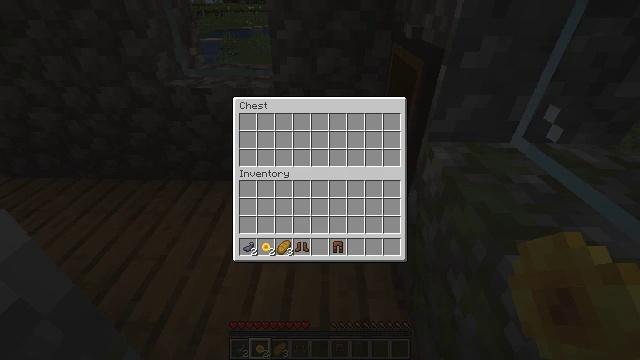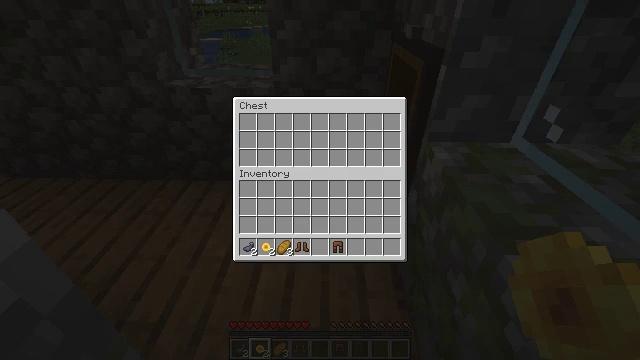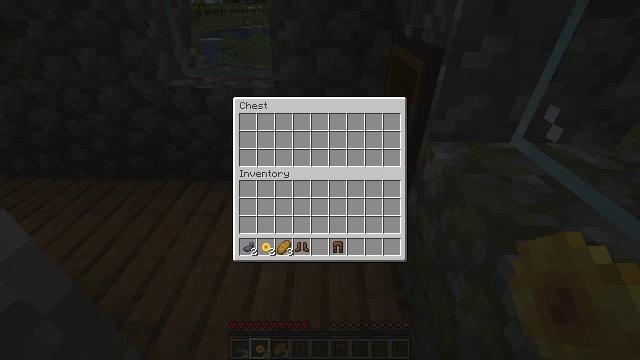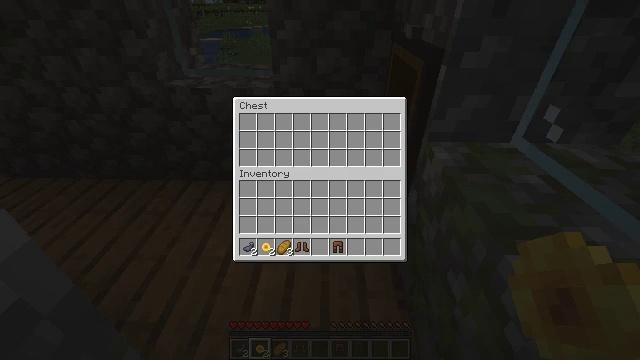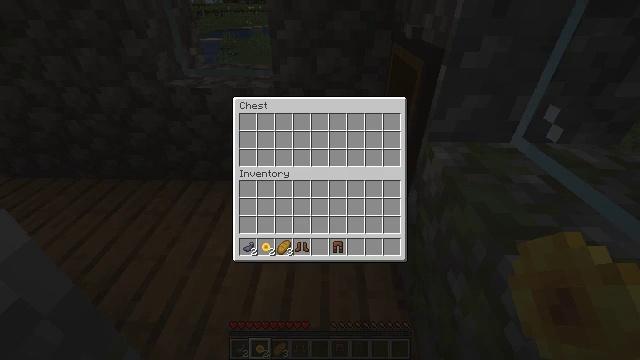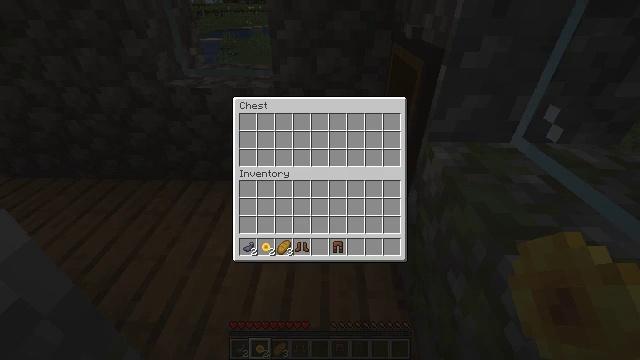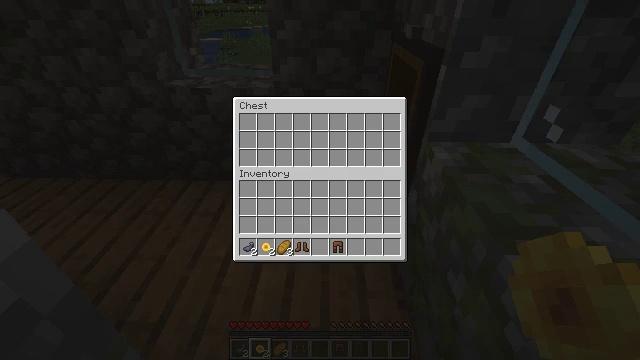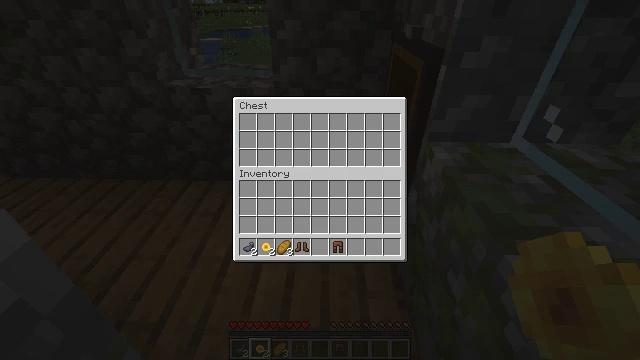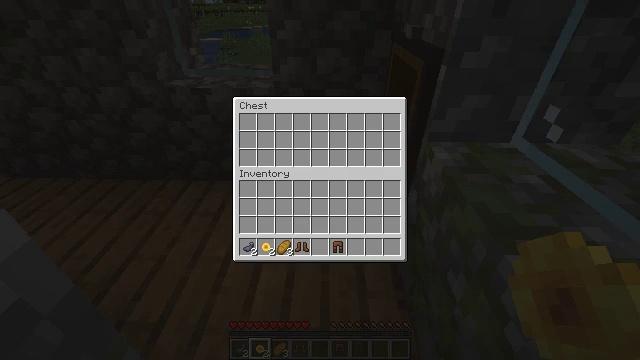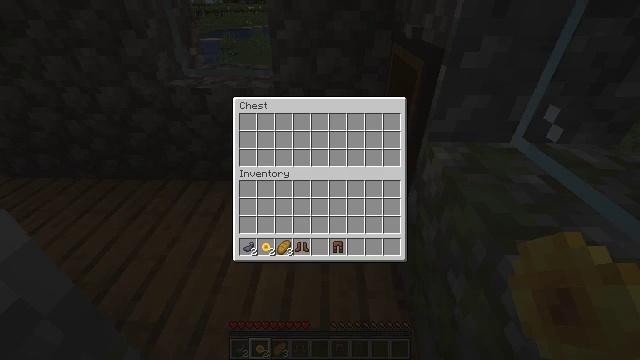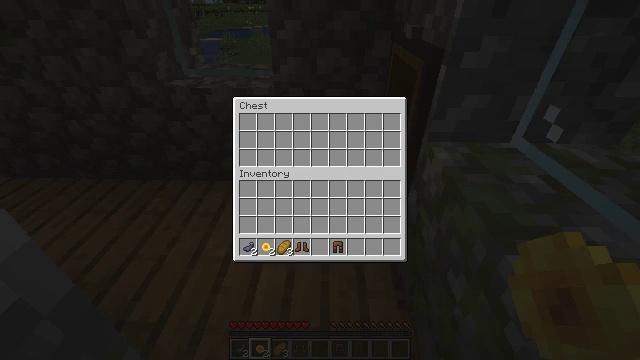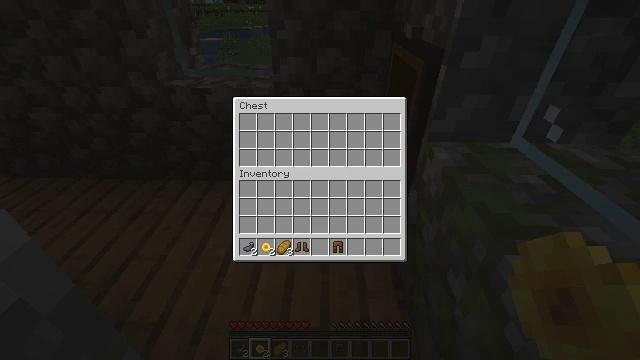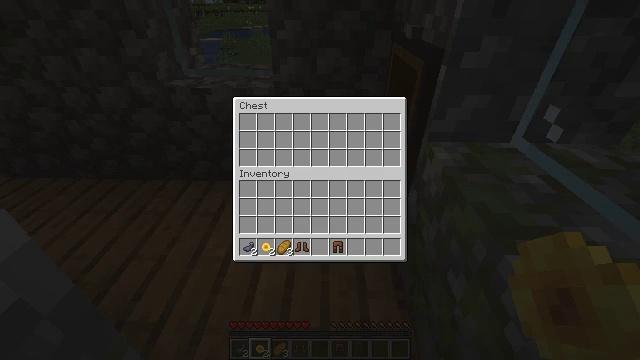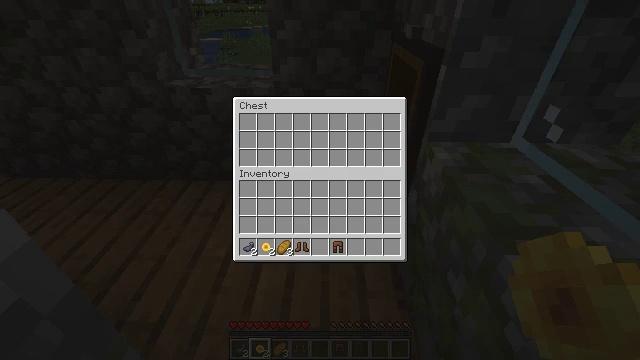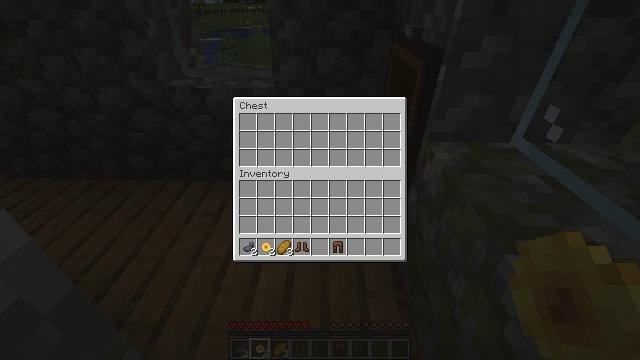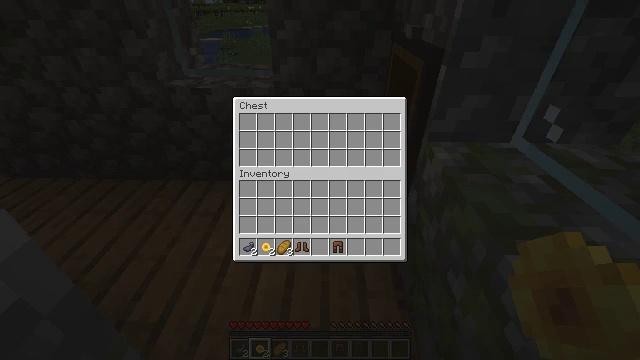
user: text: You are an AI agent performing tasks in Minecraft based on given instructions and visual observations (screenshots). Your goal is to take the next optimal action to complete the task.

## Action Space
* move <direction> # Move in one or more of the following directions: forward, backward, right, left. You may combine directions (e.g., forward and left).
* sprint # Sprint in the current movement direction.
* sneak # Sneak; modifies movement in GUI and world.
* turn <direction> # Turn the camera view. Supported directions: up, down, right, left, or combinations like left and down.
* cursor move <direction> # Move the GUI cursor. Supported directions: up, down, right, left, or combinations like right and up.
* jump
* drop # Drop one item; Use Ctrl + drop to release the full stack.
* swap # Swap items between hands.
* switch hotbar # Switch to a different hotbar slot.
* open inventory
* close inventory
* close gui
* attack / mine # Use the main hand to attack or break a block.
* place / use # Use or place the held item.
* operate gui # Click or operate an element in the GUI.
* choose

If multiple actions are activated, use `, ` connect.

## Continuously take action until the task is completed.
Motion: motion action
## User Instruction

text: Create yellow dye with the crafting system.
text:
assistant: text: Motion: no_op
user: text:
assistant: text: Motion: no_op
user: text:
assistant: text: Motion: no_op
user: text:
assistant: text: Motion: no_op
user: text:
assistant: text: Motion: no_op
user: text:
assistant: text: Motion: no_op
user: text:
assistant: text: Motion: no_op
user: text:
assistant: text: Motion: no_op
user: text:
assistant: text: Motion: no_op
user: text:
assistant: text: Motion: no_op
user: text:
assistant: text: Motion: no_op
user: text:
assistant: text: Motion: no_op
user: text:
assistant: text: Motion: no_op
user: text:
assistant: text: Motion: no_op
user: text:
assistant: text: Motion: no_op
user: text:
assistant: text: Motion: no_op
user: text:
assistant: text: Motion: open inventory
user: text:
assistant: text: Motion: open inventory
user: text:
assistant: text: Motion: open inventory
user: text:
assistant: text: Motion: open inventory
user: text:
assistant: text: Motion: open inventory
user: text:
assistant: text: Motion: no_op
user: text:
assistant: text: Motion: no_op
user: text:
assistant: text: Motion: no_op
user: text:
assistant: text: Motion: close inventory
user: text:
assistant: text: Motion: close inventory
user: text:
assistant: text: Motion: close inventory
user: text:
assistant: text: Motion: close inventory
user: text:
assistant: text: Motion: close inventory
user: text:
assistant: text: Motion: no_op